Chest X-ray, PA view. Patient: 58 years old, sex M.
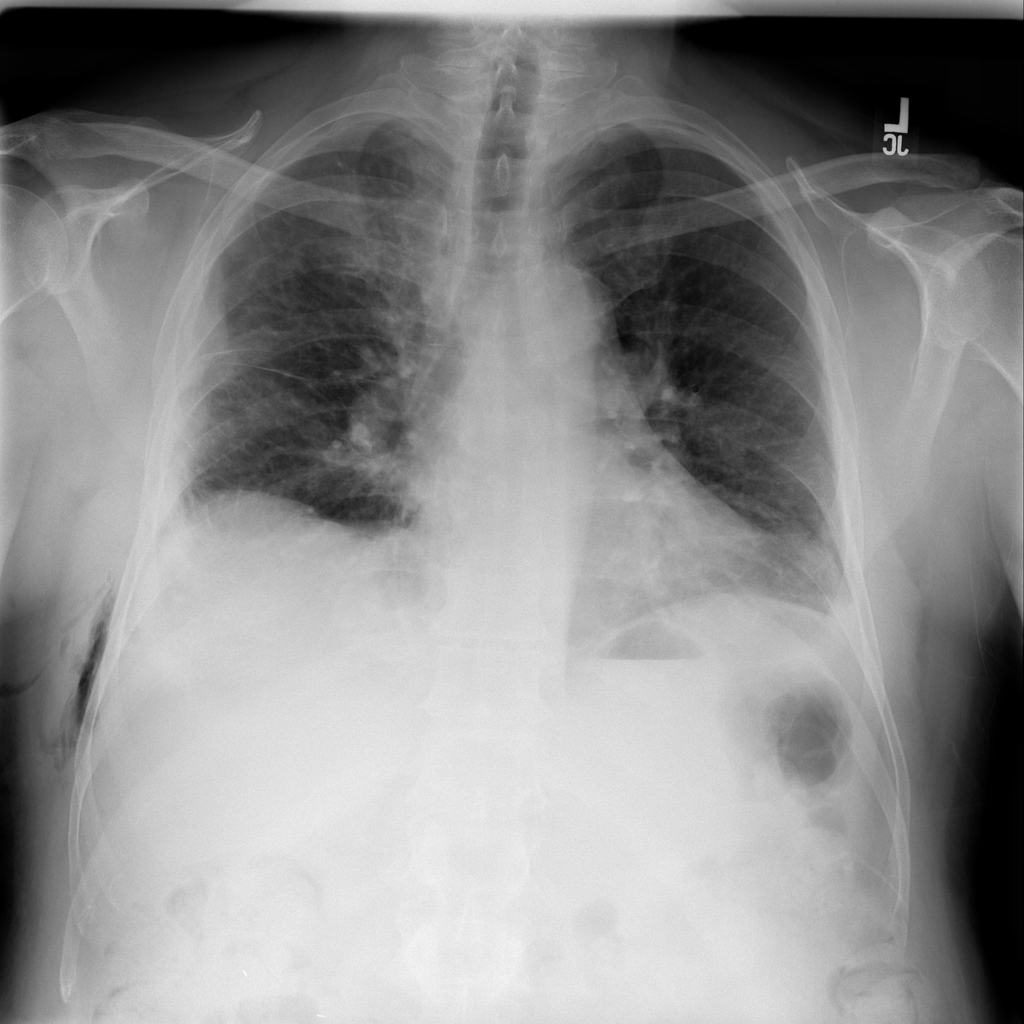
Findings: No Finding